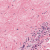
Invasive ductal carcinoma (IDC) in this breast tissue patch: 0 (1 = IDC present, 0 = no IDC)